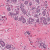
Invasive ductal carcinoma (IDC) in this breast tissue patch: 0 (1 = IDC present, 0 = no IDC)